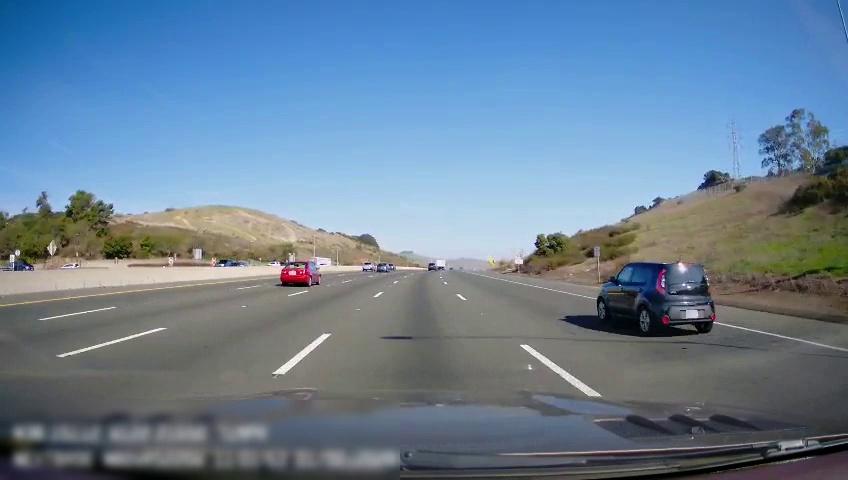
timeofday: Day
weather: Sunny
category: Drivable Space
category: Vehicles | Car
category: Vehicles | Car
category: Vehicles | Truck
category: Vehicles | Car
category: Vehicles | Car
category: Vehicles | Truck
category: Vehicles | SUV
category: Vehicles | Car
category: Vehicles | Car
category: Vehicles | Car
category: Vehicles | SUV
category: Lanes | Alternate Lane
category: Lanes | Alternate Lane
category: Lanes | Alternate Lane
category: Lanes | Current Lane
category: Lanes | Current Lane
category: Lanes | Alternate Lane
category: Traffic | Signs